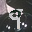
Label: 9